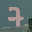
Label: 7